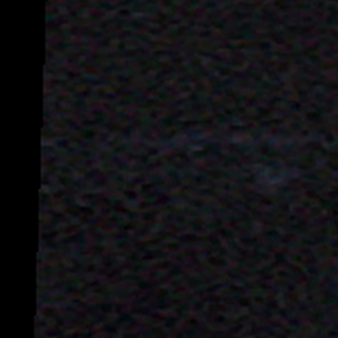
Label: other